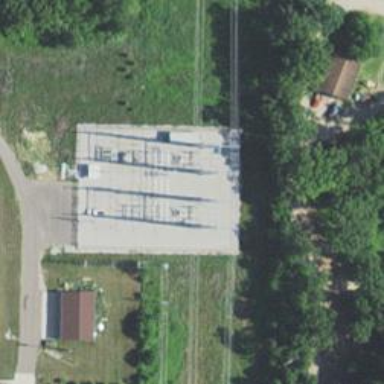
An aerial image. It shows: Power tower.